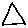
Label: triangle